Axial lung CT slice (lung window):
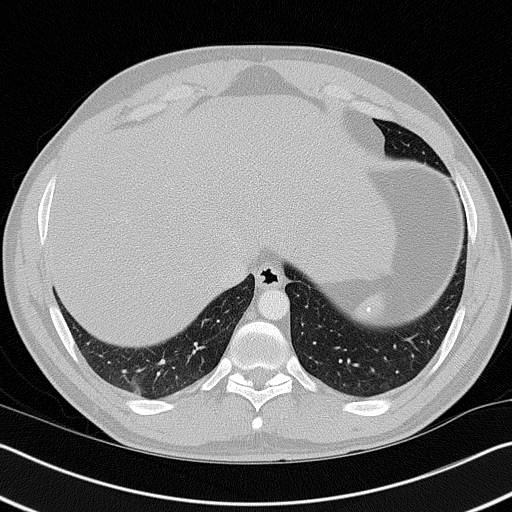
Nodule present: no